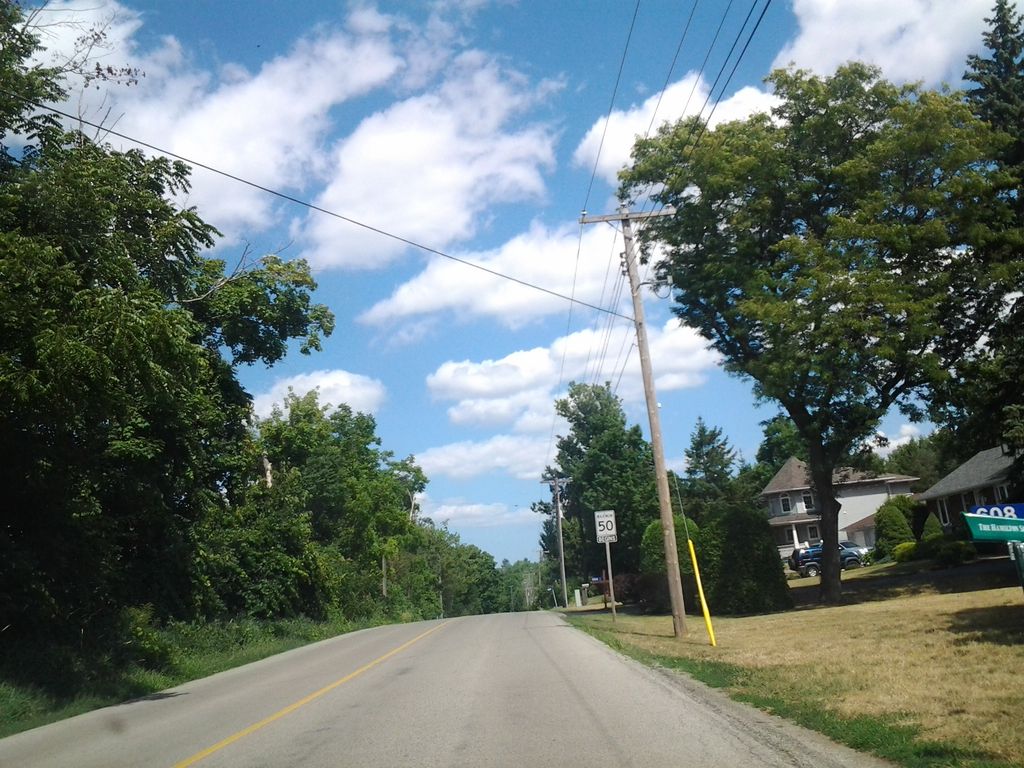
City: hamilton